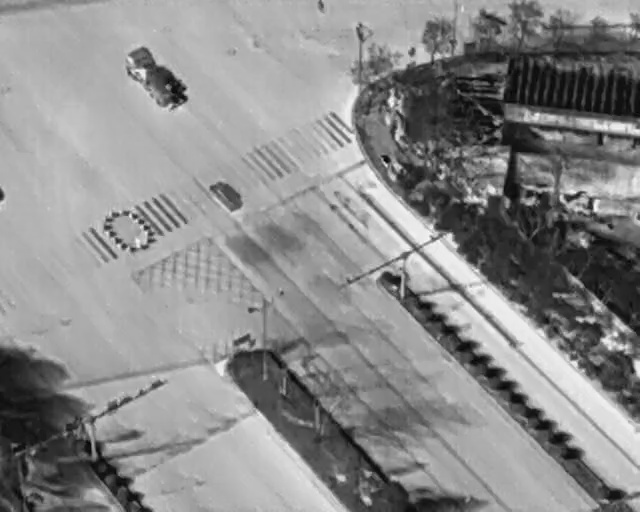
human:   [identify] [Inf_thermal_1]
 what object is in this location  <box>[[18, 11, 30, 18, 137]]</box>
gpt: <ref>1 medium car at the top left</ref>